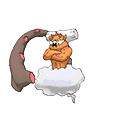
Pok\u00e9mon: landorus-incarnate